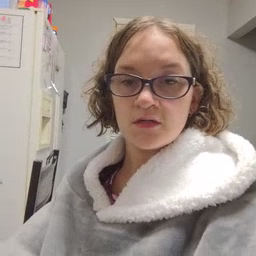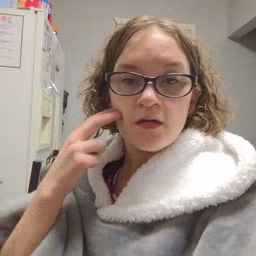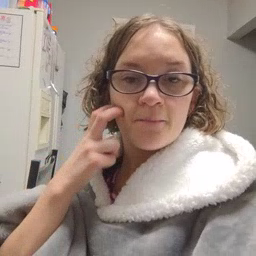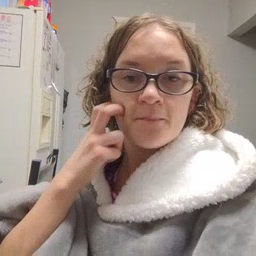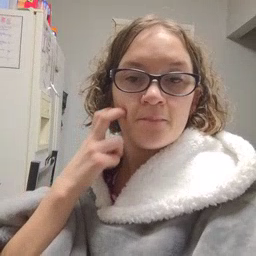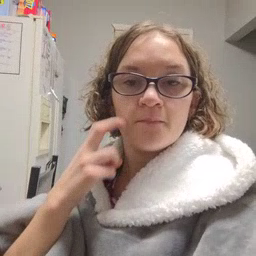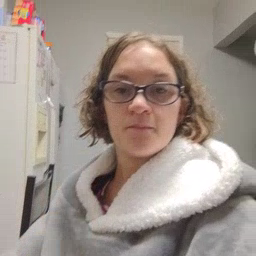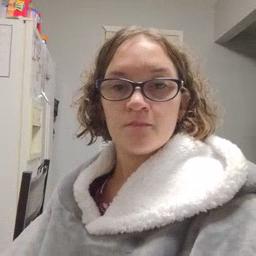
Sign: gum